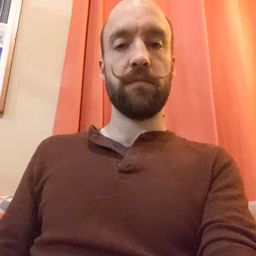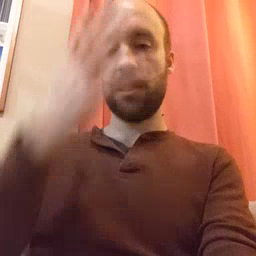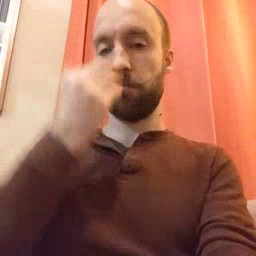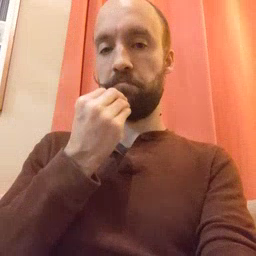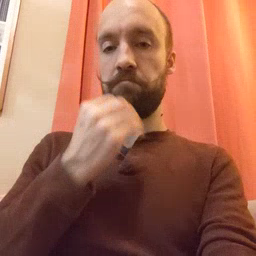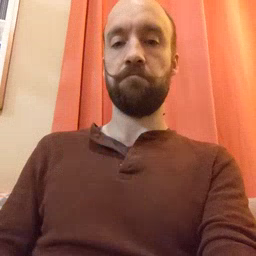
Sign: sleep